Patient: sex F, age 78
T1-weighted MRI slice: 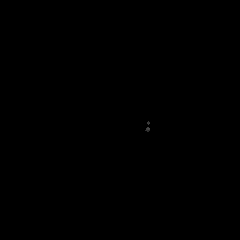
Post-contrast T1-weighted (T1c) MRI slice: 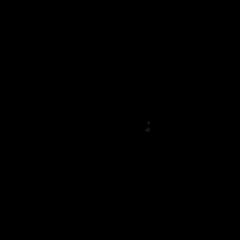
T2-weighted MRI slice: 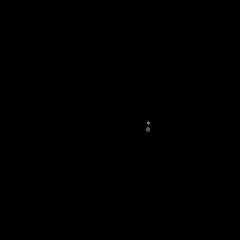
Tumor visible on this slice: no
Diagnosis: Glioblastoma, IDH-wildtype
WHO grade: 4